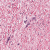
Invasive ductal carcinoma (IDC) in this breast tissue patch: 0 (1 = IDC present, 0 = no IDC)